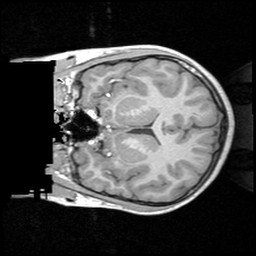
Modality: T1w
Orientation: coronal